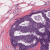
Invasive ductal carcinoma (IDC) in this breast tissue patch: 0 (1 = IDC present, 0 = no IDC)